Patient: sex F, age 52
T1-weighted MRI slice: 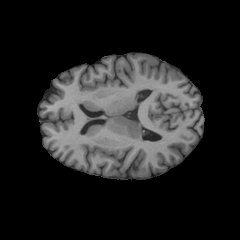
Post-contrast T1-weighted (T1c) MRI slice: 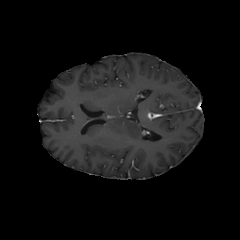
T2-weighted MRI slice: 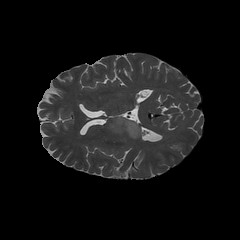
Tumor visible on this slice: yes
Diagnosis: Glioblastoma, IDH-wildtype
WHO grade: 4